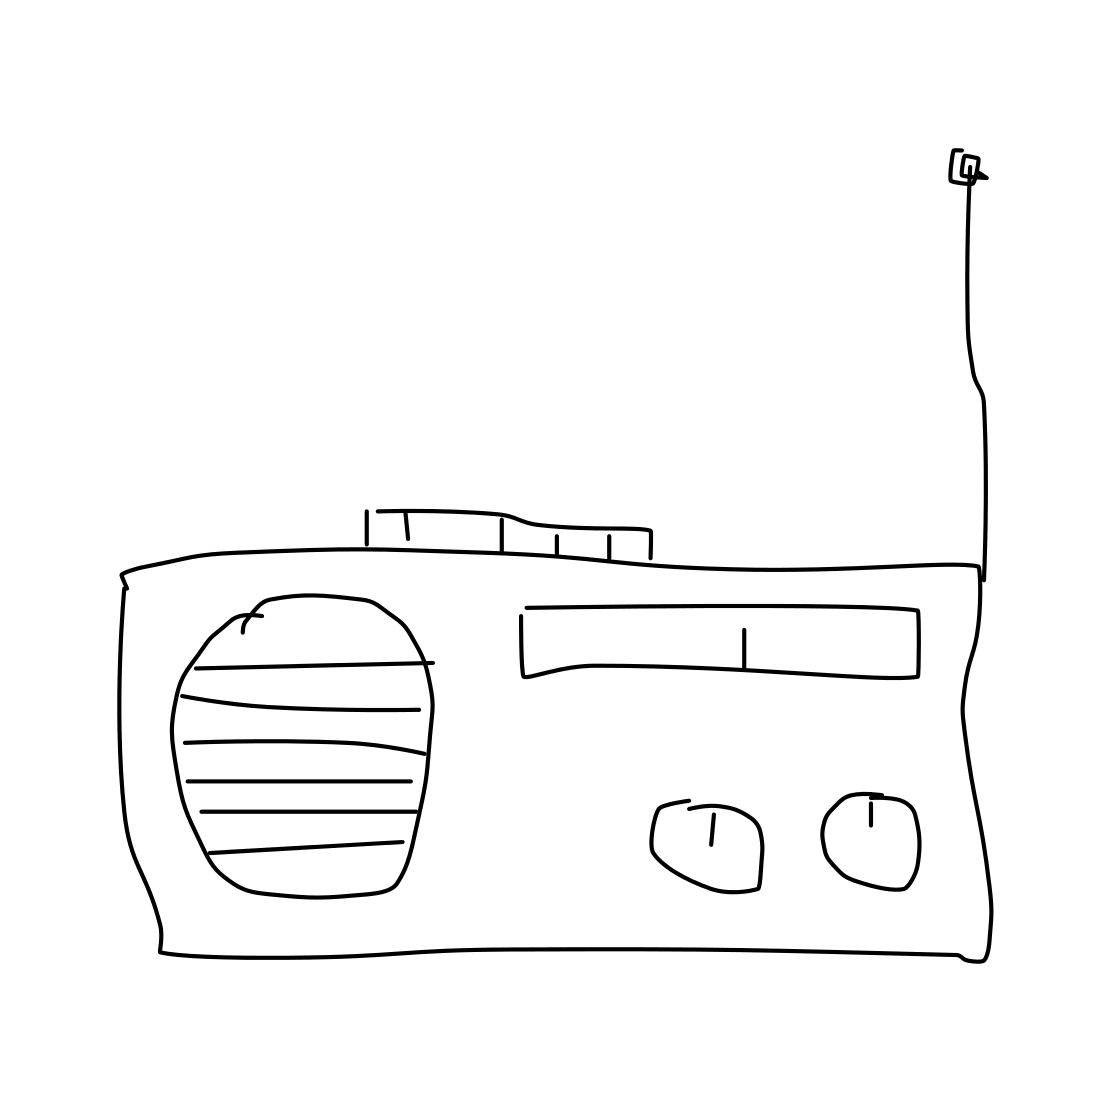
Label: radio